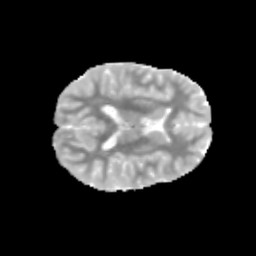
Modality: MD
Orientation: axial
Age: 12
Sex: female
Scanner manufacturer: siemens
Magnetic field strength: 3 T
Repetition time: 3.8 s
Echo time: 0.07 s